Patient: sex F, age 26
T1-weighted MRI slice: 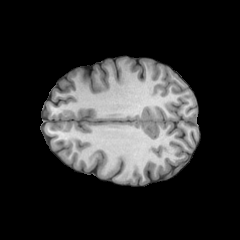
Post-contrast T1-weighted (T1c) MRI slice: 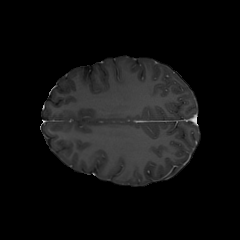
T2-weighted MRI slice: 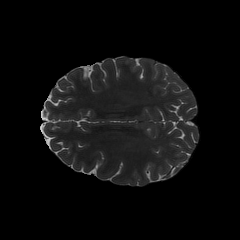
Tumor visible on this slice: no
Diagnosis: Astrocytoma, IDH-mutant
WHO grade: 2